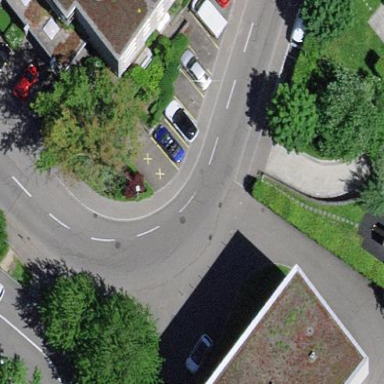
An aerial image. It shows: Parking available on the street side.